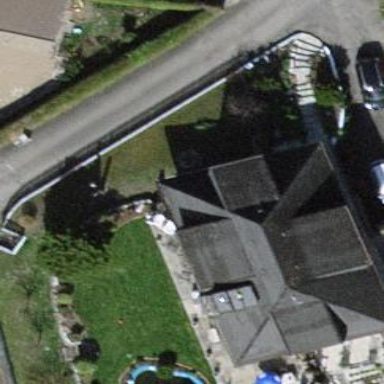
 oriented along its length. The roof is colored in grey."